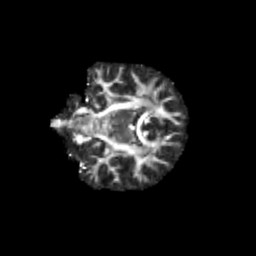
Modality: FA
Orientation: coronal
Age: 13
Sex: female
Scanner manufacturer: siemens
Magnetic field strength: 3 T
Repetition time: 3.8 s
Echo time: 0.07 s